Question: I see whitespace between the div's border and the nav in chrome only at a specific screen size. I also see it in the <URL> so I don't have any extra code.
Also same happens in the snippet, I see the white space only when I expand it to full page.

'''
*{
padding: 0;
margin: 0;
font-size: 0;
line-height: 0;
}
div{
min-height: 100vh;
border: 0.5vw solid red;
width: 100%;
box-sizing: border-box;
}
nav{
background: black;
height: 11vh;
}
'''
'''
<div>
<nav>
</nav>
</div>
'''
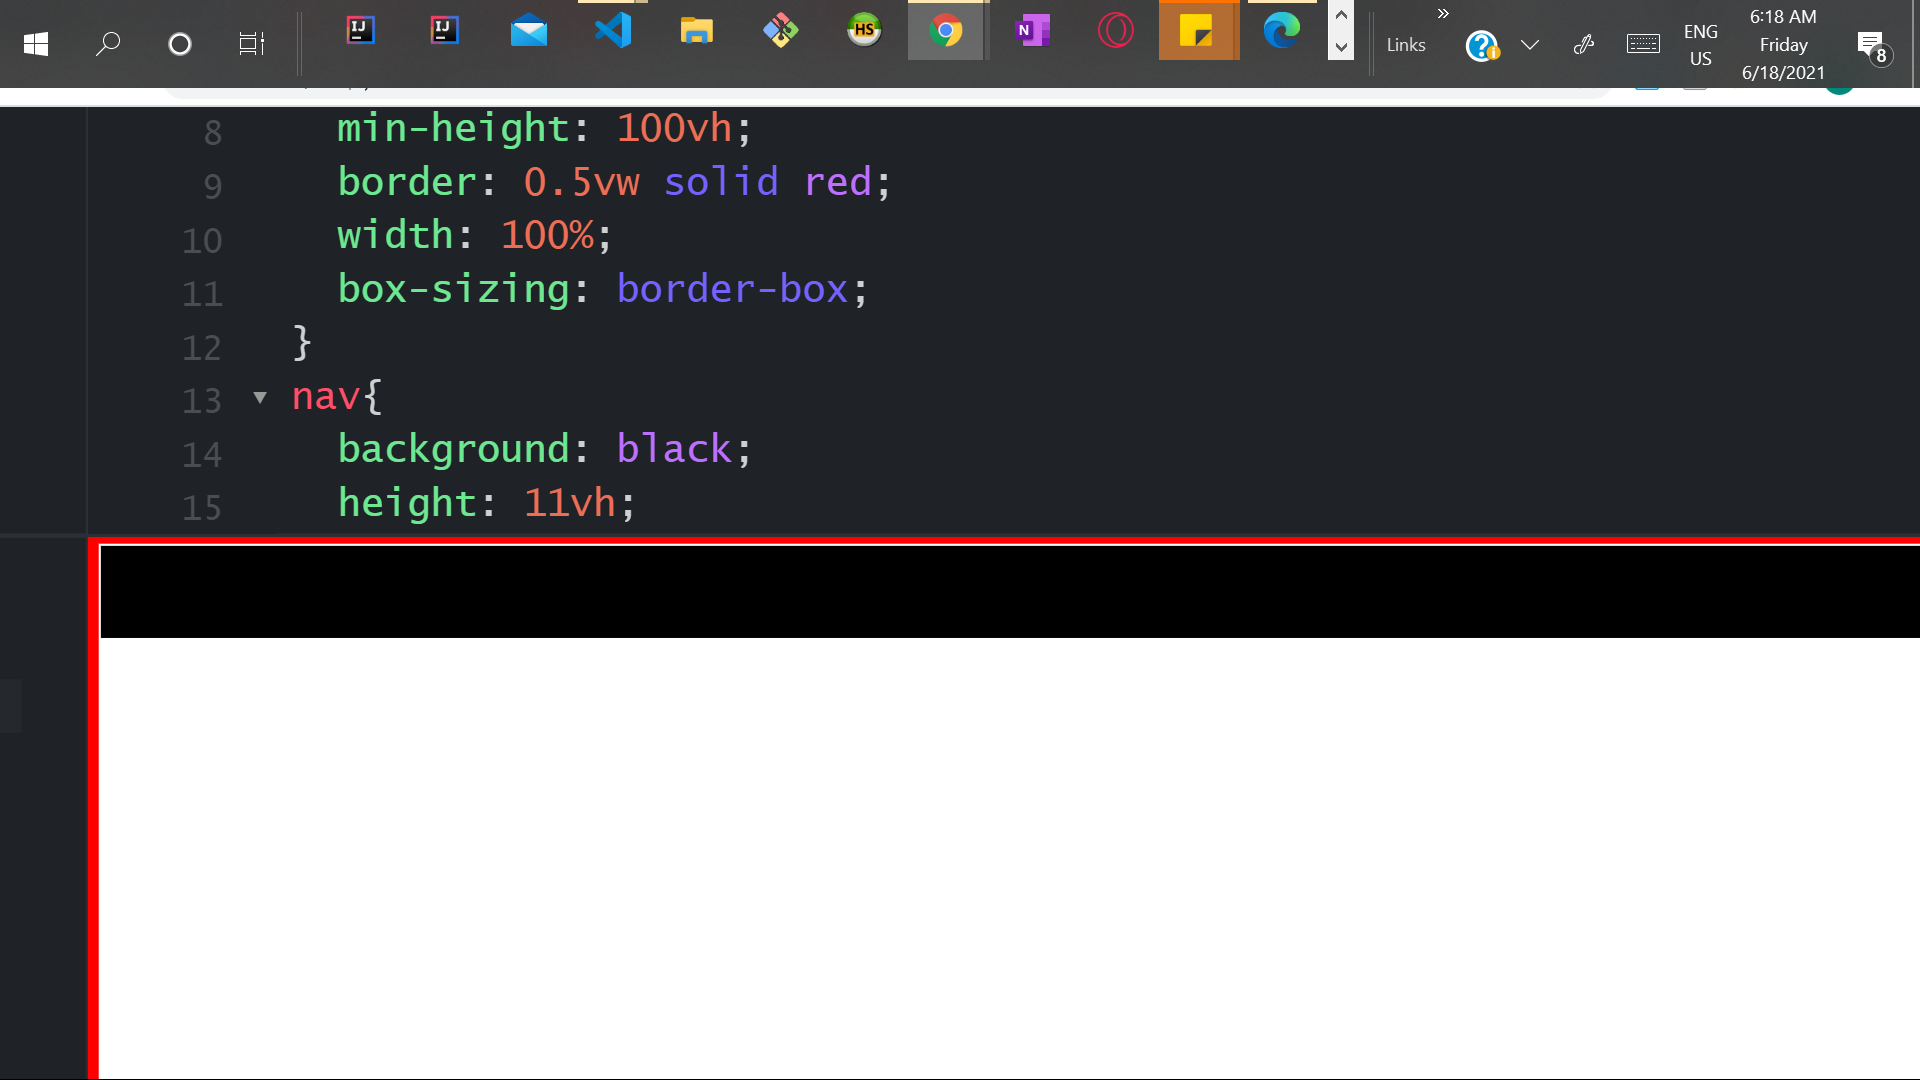
Answer: The problem is this:
'''
border: 0.5vw solid red;
'''
and that doesn't give you a whole number as such it anti-alias the border with the white DIV and what you are likely be seeing is more orange than white.
I've come up with a hack by having 2 separate divs one for the nav and that div background is black so your border is anti-alias to black rather than white.
Fiddle: <URL>
'''
*{
padding: 0;
margin: 0;
font-size: 0;
line-height: 0;
}
.content-div {
min-height: calc(((100vh - 11vh) - 0.5vw));
border: 0.5vw solid red;
width: 100%;
box-sizing: border-box;
border-width: 0 0.5vw 0.5vw 0.5vw;
border-style: solid;
border-color: red;
}
nav{
background: black;
height: 11vh;
}
.nav-div {
border-width: 0.5vw 0.5vw 0 0.5vw;
border-style: solid;
border-color: red;
background: black;
}
'''
'''
<div class="nav-div">
<nav>
</nav>
</div>
<div class="content-div">>
</div>
'''